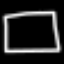
Label: square